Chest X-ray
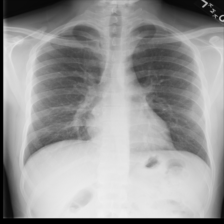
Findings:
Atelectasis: negative
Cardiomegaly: negative
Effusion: negative
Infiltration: negative
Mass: negative
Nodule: negative
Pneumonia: negative
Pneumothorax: negative
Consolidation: negative
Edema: negative
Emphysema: negative
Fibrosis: negative
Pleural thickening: negative
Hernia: negative